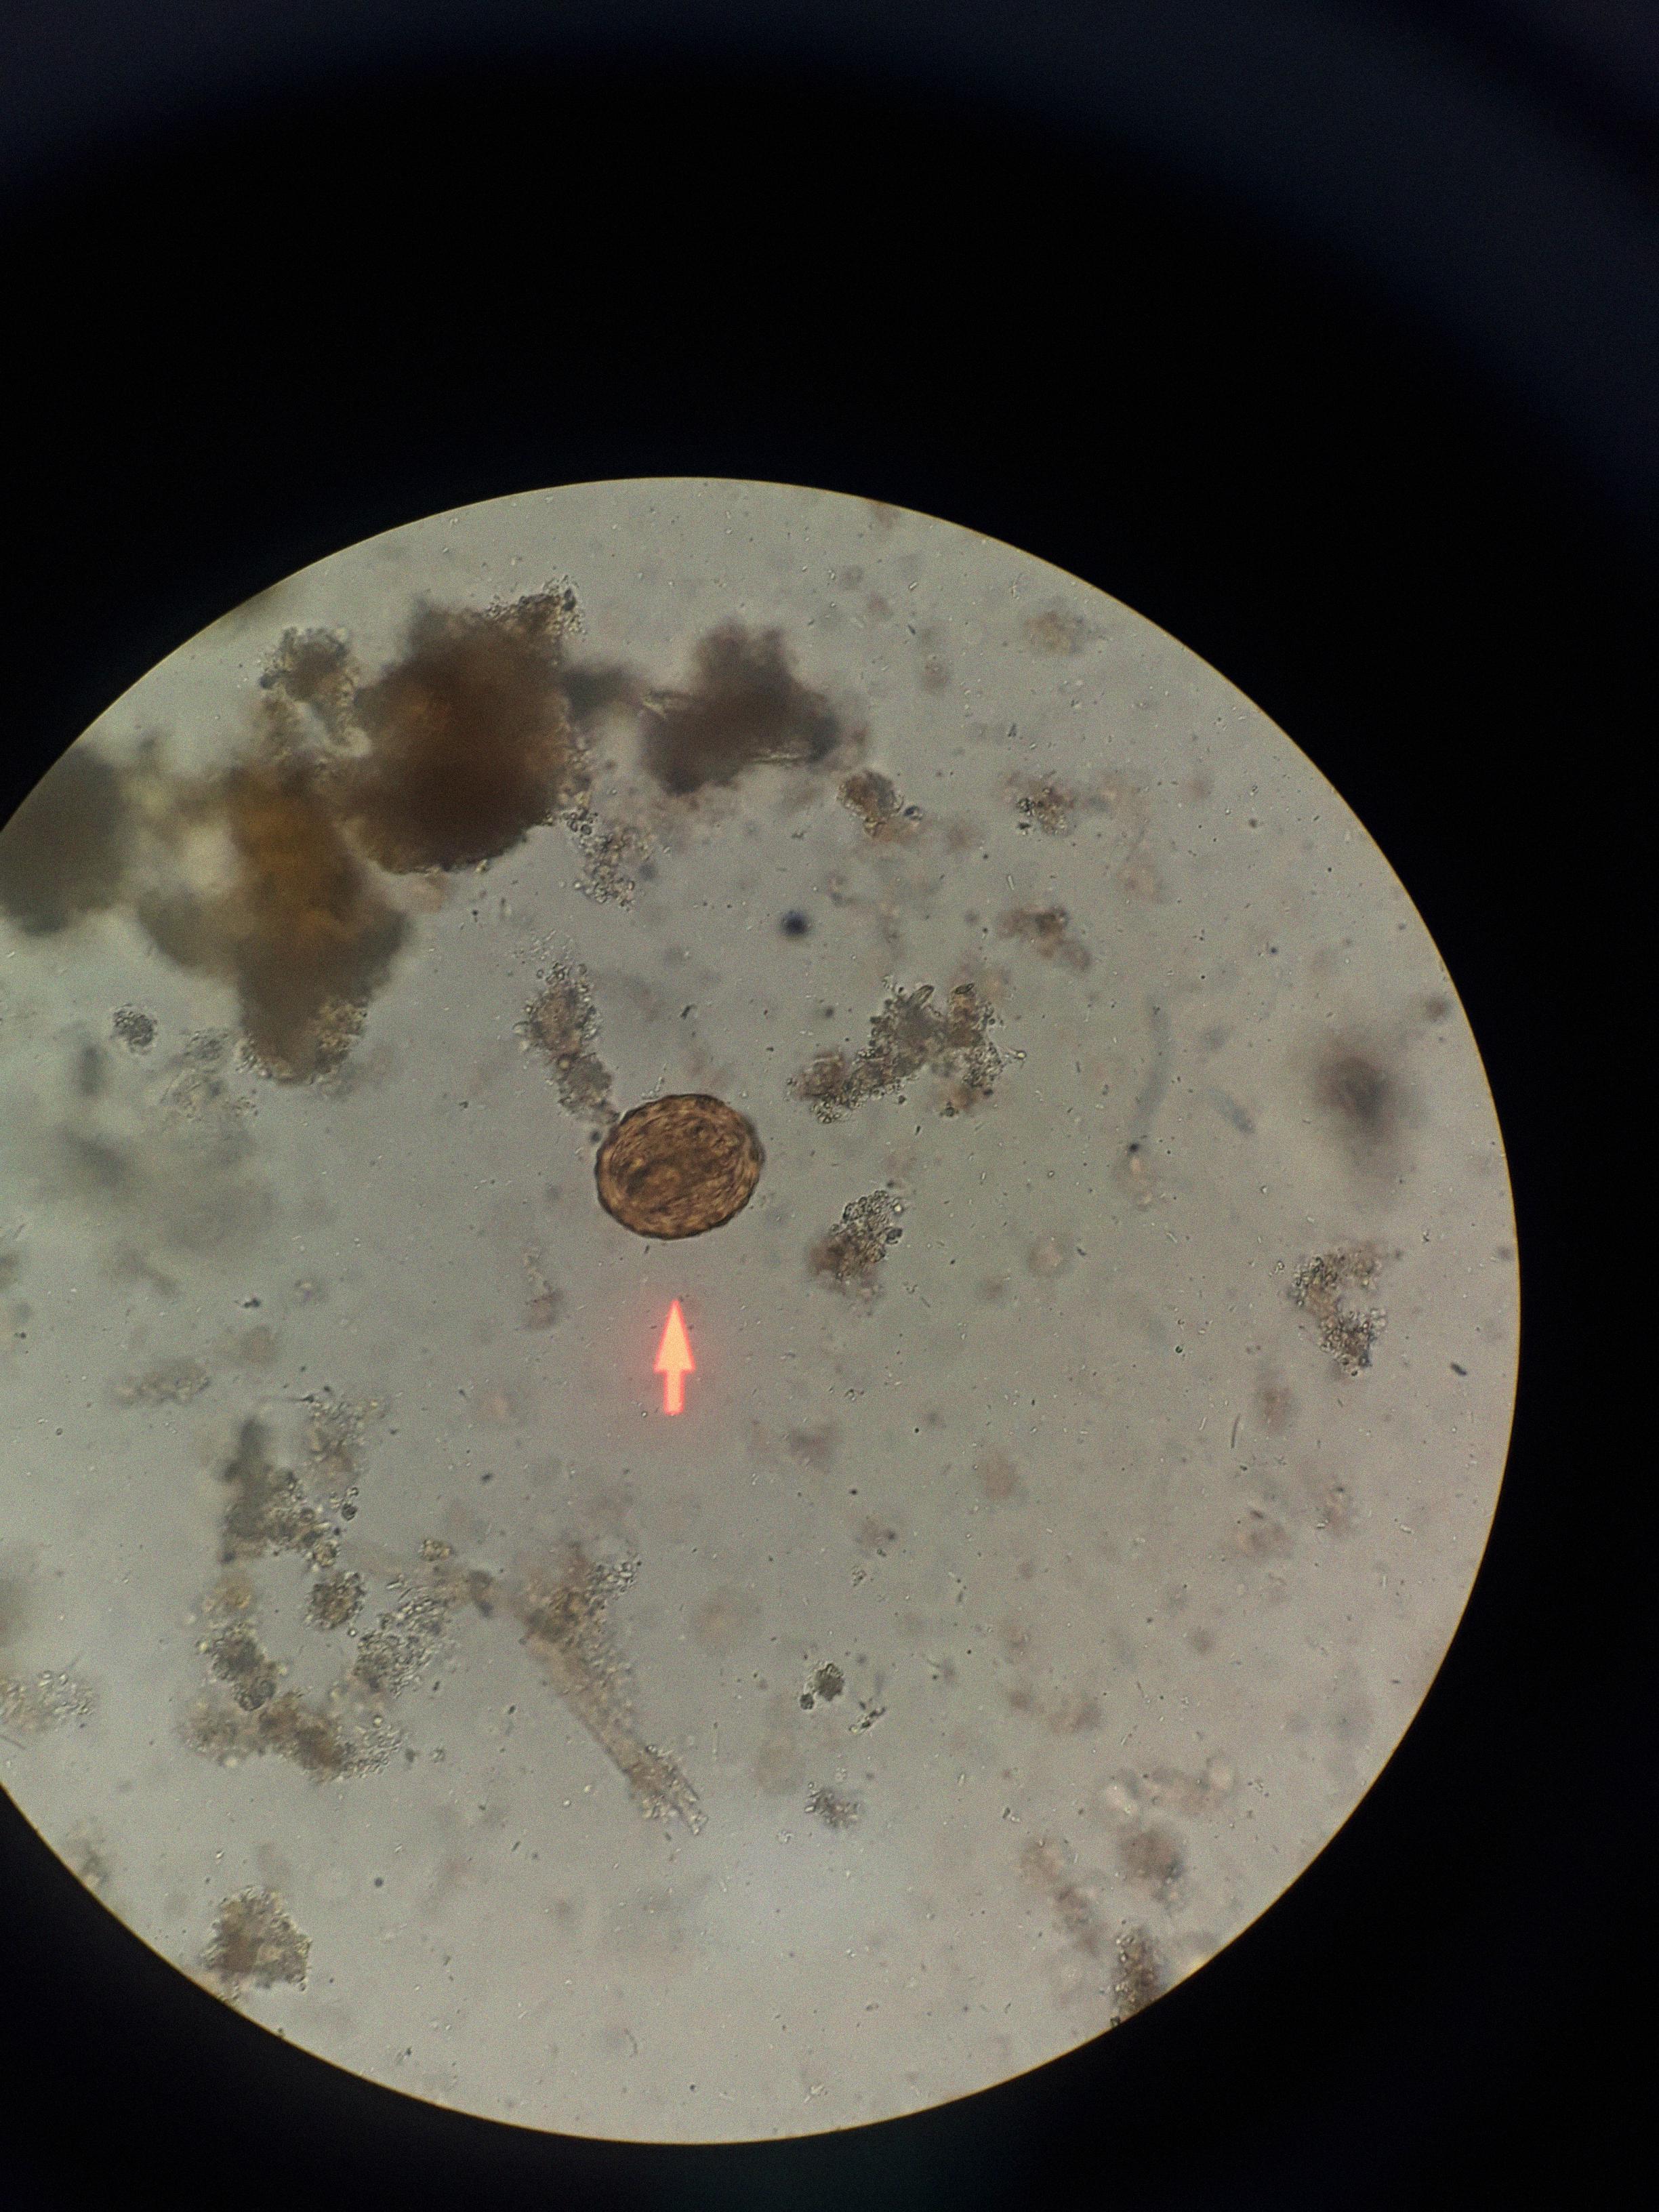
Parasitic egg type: Ascaris lumbricoides